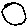
Label: circle